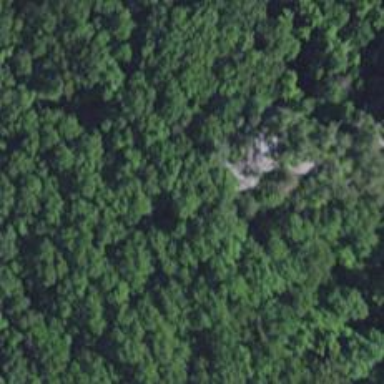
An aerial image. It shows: Crag for climbing.